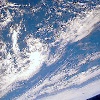
Label: cloud